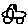
Label: car